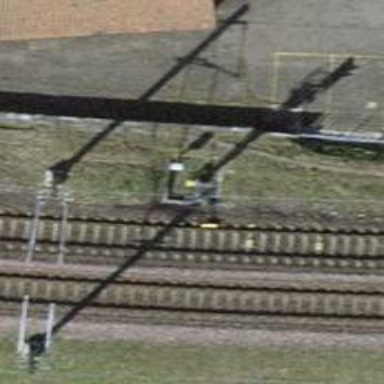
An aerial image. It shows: Railway signal.